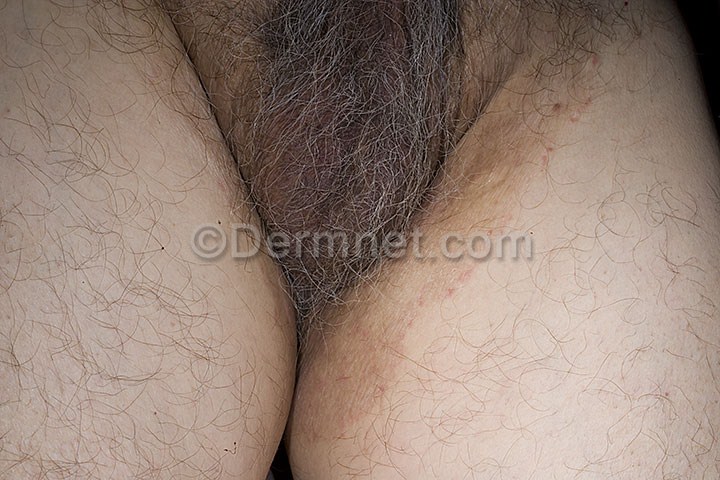
Disease: Tinea Ringworm Candidiasis and other Fungal Infections